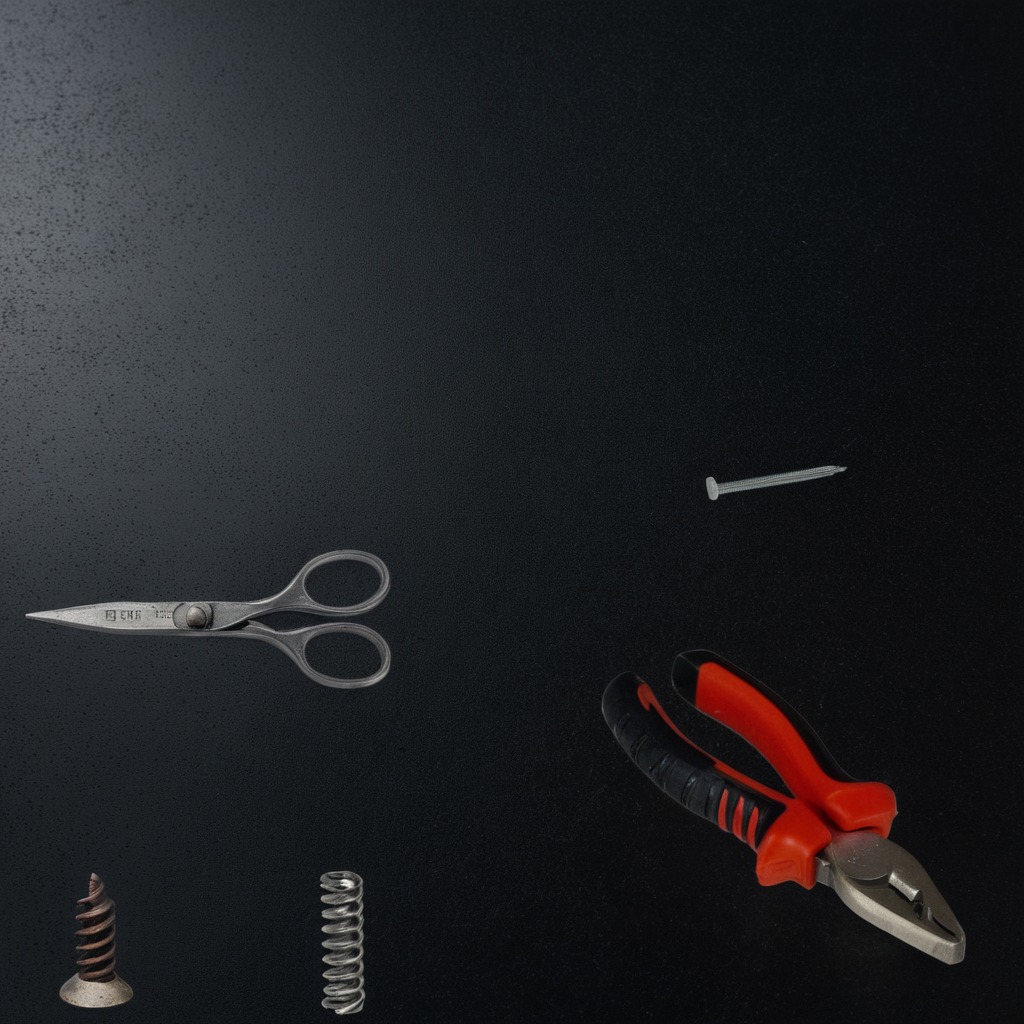
A metal machine screw, an iron nail, pliers, a coiled metal spring, and a pair of scissors are lying on a clean granite tabletop covered with a black rubber mat inside a workshop at night dim ambient light soft shadows worn but beneath the mat